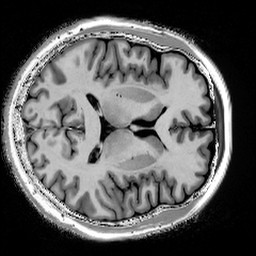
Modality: T1w
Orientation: axial
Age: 55
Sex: male
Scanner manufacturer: siemens
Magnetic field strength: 3 T
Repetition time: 5 s
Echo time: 0.00298 s